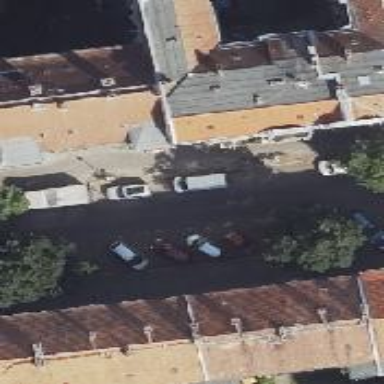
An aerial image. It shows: Bicycle parking located on the sidewalk.